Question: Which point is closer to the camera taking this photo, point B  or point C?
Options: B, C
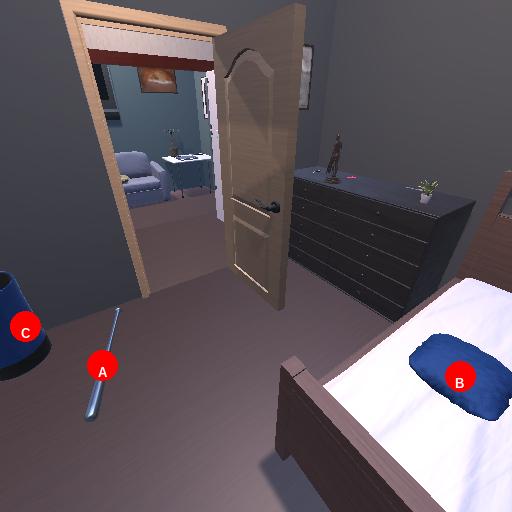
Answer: B